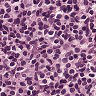
Metastatic tissue present: no